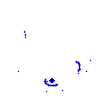
Particle: electron